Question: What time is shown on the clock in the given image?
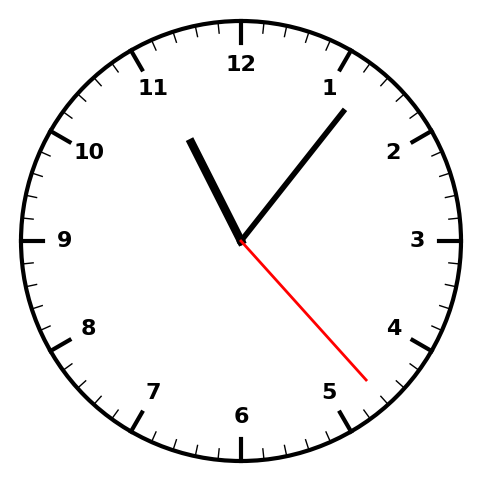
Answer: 11:06:23